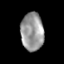
Tissue: skin
Cell type: Epithelial cells
Senescence score: 0.275
Nuclear area (px): 847
Mean DAPI intensity: 153.315